Interaction volume radius: 10 \u00c5
Interaction volume height: 10 \u00c5
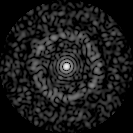
Disorder parameter: 0.8334